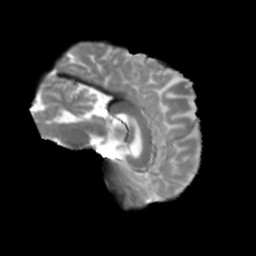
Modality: T2w
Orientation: sagittal
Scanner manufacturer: siemens
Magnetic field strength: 3 T
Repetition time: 4 s
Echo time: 0.0594 s